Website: crate-barrel
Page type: account-dashboard
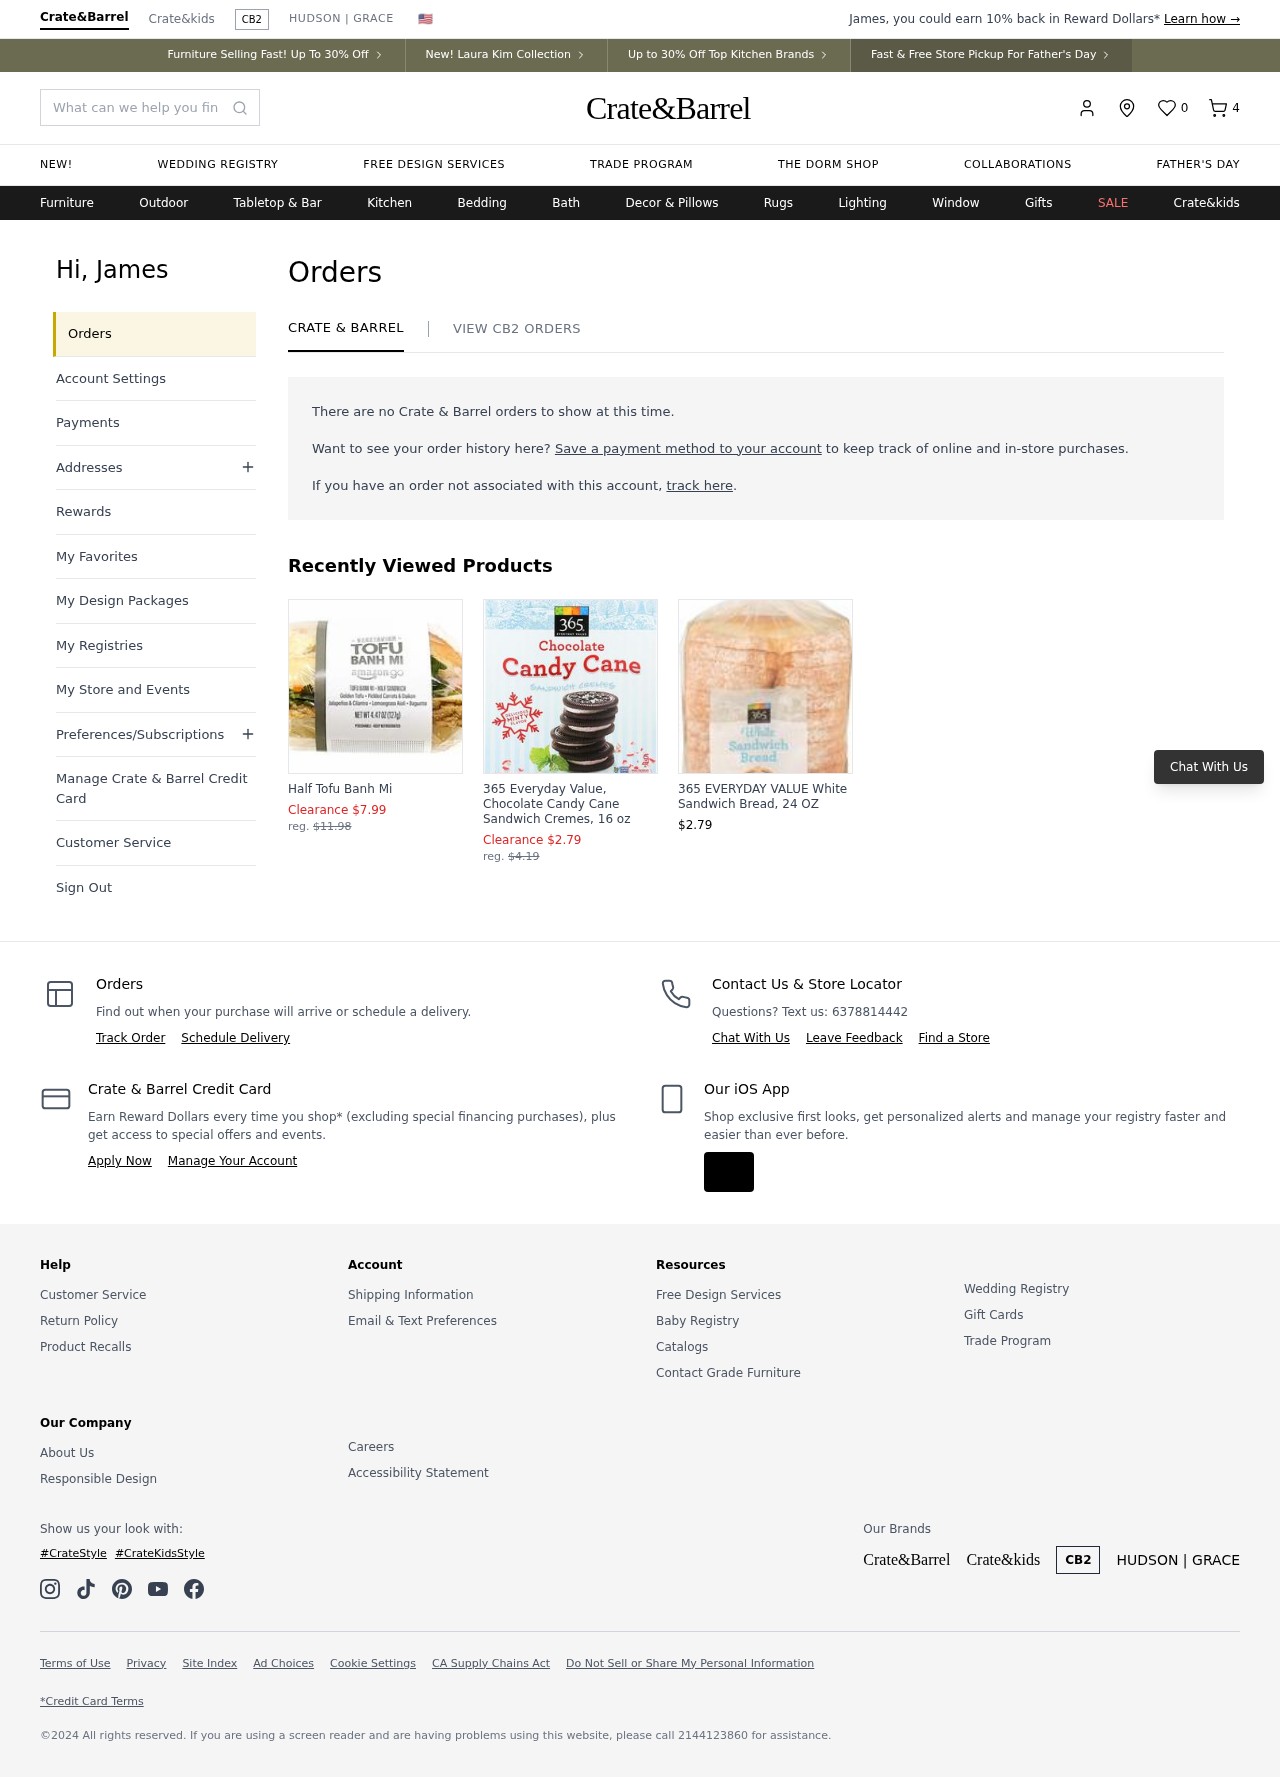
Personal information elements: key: PII_FIRSTNAME
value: James
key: PII_PHONE_ALT
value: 2144123860
Product elements: key: PRODUCT1_NAME
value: Half Tofu Banh Mi
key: PRODUCT1_PRICE
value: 7.99
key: PRODUCT2_NAME
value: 365 Everyday Value, Chocolate Candy Cane Sandwich Cremes, 16 oz
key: PRODUCT2_PRICE
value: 2.79
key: PRODUCT3_NAME
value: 365 EVERYDAY VALUE White Sandwich Bread, 24 OZ
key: PRODUCT3_PRICE
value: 2.79
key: PRODUCT1_ORIGINAL_PRICE
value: $11.98
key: PRODUCT2_ORIGINAL_PRICE
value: $4.19
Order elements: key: ORDER_NUM_ITEMS
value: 4
Search elements: key: HEADER_SEARCH
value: What can we help you find?
Other elements: key: FAVORITES_COUNT
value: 0